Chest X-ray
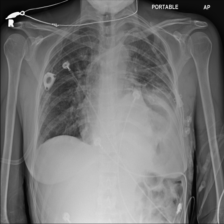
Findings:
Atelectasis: positive
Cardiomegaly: negative
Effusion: negative
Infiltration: negative
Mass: negative
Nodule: negative
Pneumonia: negative
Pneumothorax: negative
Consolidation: negative
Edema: positive
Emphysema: negative
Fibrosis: negative
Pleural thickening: negative
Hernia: negative